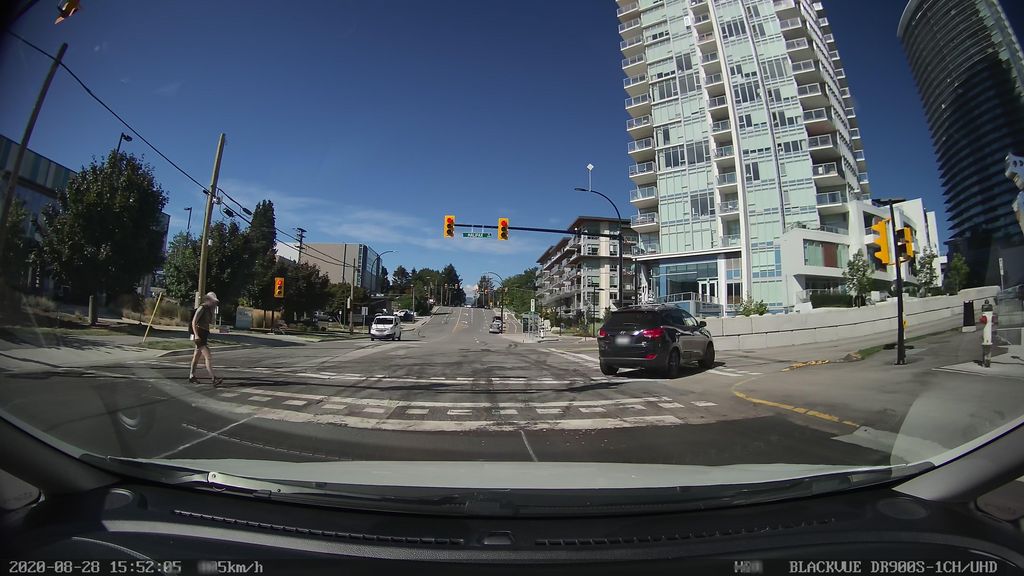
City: vancouver